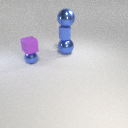
large blue metal sphere below large blue metal sphere